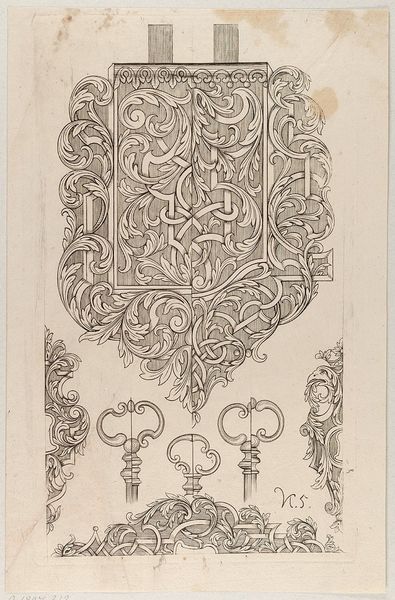
Titel: Schlüssel und Schlossbeschlag mit Laub- und Bandelwerk, Blatt 5 aus der Folge 'Schlossbeschläge, Schlüssel'
Künstler: J. G. Tauber
Standort: Hamburg
Institution: Museum für Kunst und Gewerbe Hamburg
Schlagwörter: muster, teppich, bart, drei, grafik, graphik, fotografie, photographie, druckgraphik, druckgrafik, stich, kunstgewerbe, wappen, laubwerk, blattwerk, schlüssel, kupferstich, kunsthandwerk, akanthus, bandelwerk, reproduktionen, acanthus, industriedesign, druckerzeugnisse, ornamentstich, vorlageblätter, akanthusornament, schlosserarbeit, türschloss